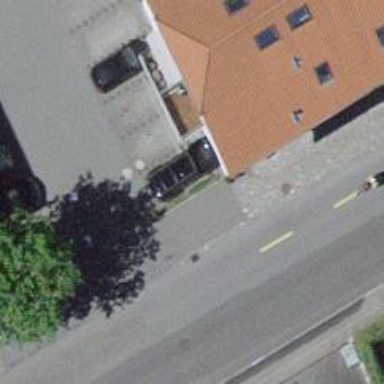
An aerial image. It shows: Footway with sett surface.